Question: I wan to create something like the jackpot progressive same like the sample picture.

The number will time to time looping.
May i know how can i create something like that.
Any suggestion or sample on that ?
Can be javascript or jquery.
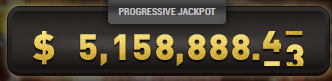
Answer: You can make a progressive jackpot using 'jquery'. There is a <URL> that already does that.
You can either generate a random number as a result or check this <URL>
Edit : In case you are looking for simple Counting up check <URL>